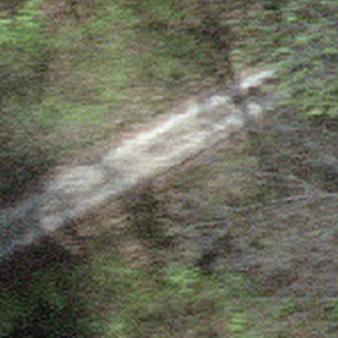
Label: other